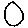
Label: circle